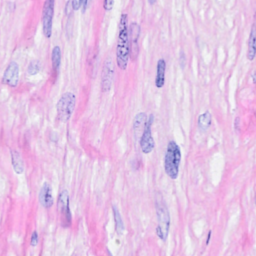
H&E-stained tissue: Breast